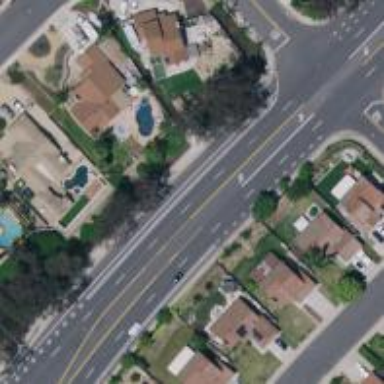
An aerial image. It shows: Primary road with asphalt surface.